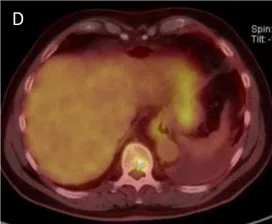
PET-CT scans from initial presentation in october 2021. The 2nd lumbar vertebra , resulting in a clinical classification of T1 N1 M1c, Stage IVB, according to the 8th UICC edition.
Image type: radiology (pet)